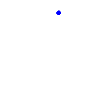
Particle: kaon